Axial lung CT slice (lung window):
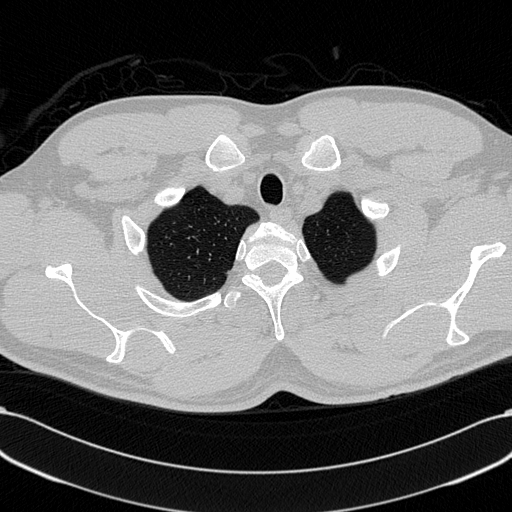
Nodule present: no